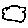
Label: cloud